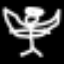
Label: angel